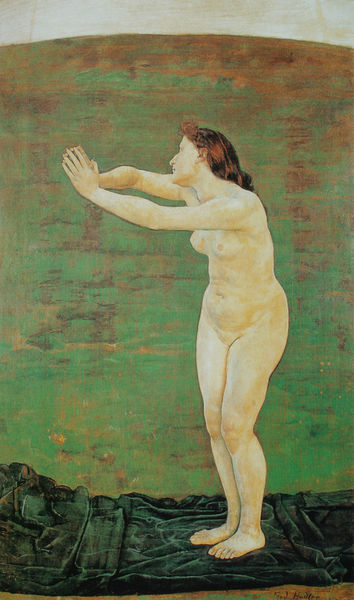
Titel: Aufgehen im All
Künstler: Ferdinand Hodler
Standort: Basel
Institution: Kunstmuseum
Schlagwörter: akt, blau, dunkel, fuß, gemälde, hand, haut, himmel, kopf, körper, meer, nackt, schatten, wasser, grün, bewegung, braun, brust, busen, frau, geste, haar, hell, hintergrund, licht, ohr, profil, symbol, vordergrund, rot, tuch, wiese, malerei, tanz, wand, anatomie, arm, arme, blass, falten, halten, inkarnat, samt, stehen, bild, hände, signatur, öl, ebene, feld, hügel, natur, boden, gold, haare, lange haare, pose, stehend, stoff, tücher, beine, taille, brüste, füße, haltung, farbe, drehen, ich seh nix, ölgemälde, blue, curtain, embrace, folds, hands, oil, red, robes, velvet, white, women, black, carpet, dark, face, female, green, hair, jugendstil, lady, nose, old, painting, portrait, wall, weiblich, woman, wandmalerei, ganzfigurig, bett, blanket, looking, rug, sheet, brown, floor, nabel, bauch, faltenwurf, klinger, laken, nackte, bauchnabel, brustwarzen, knie, scham, zehen, oberkörper, braune haare, stehende, geneigt, umriss, rothaarig, nacktheit, barfuß, jugenstil, nixe, gestik, hodler, beten, gebet, allegorie, kranz, mythologie, krümmung, profile, leib, hüfte, flesh, life, naked, nude, nudity, skin, sky, heben, flehen, background, ear, field, head, hill, landscape, mountain, orange, red hair, sea, water, bleich, nackte frau, eyes, feet, stand, bettlerin, fresko, flat, grass, river, gaze, look, mat, betend, bitte, impressionism, shadow, fabric, mouth, line, woamn, allegory, lean, model, movement, platt, bitten, breast, anmutig, betteln, drapery, person, human, spring, ancient, arms, brown hair, neck, prayer, front, art, beauty, ears, foot, hips, neuzeit, eye, legs, cloth, bare, impressionist, lanscape, finger, fingers, verlorenes profil, breasts, pool, figure, lips, pale, redhead, rotes haar, stare, schamhaar, reppich, sleep, canvas, black hair, full, weiblicher akt, pointing, act, flehend, tan, begging, gesture, plain, round, dance, dancer, dancing, hold, standing, pray, body, symbolist, beg, mural, ald, dive, fabrick, filt, hintergund vordergrund, nippeö, praying, taishi, tilt, belly button, navel, stomach, vagina, shape, beime, earth, curves, yoga, exercise, knee, leg, image, hip, hairs, material, posture, bath, pretty, ugly, hans, lost, fat, auburn, barefoot, platform, swimming, braunes haar, alone, outstretched, push, hairless, faltentuch, showing, 20. jahrhundert, d, 1900, fresko+, think, sex, art moderne, italien, panel, belly, toe, toes, boobs, tits, wihtie, breat, curvy, nipple, free, elbow, green background, pure, elbows, fae, boob, half rounf, arme ausgetreckt, ireland, implanat, arms outstretched, statute, posing, füssli, manierismus, segantini, hands up, pussy, seek, no clothes, please, dark green, fingrs, finer, orange hair, female nude, green bottom, beuty, beutifull, draped cloth, bottle green, puvis de chavannes, arms out, bode